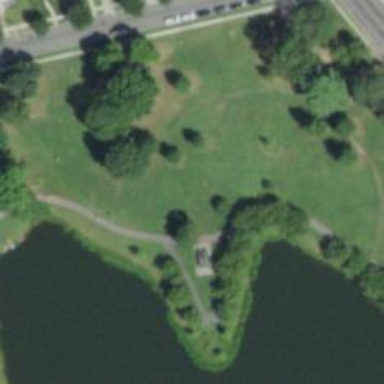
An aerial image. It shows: Memorial site with historic significance.